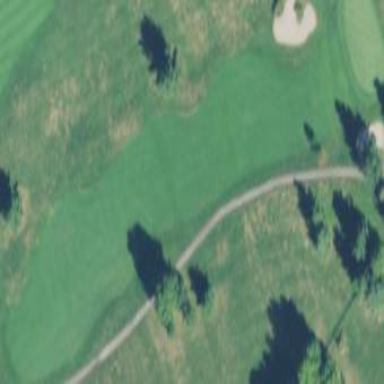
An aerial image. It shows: Well-maintained grassy area serving as golf fairway for the sport of golf.